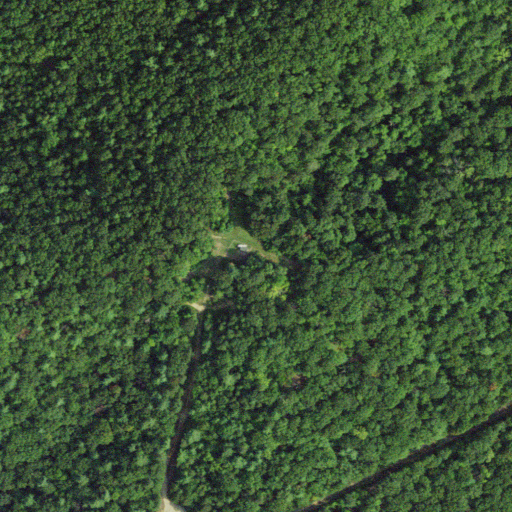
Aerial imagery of mountain in Virginia named Piney Hill containing mixed forest, deciduous forest, evergreen forest, and open development